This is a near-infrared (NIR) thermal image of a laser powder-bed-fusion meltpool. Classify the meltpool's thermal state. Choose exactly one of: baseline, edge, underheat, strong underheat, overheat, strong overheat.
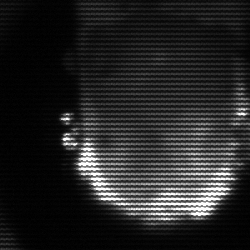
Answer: baseline